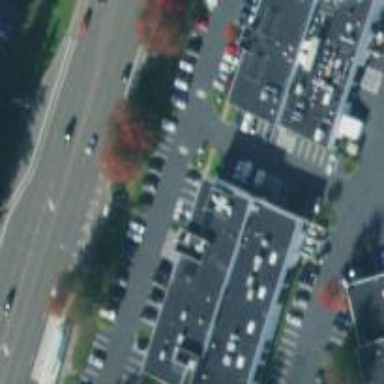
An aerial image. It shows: Commercial building.